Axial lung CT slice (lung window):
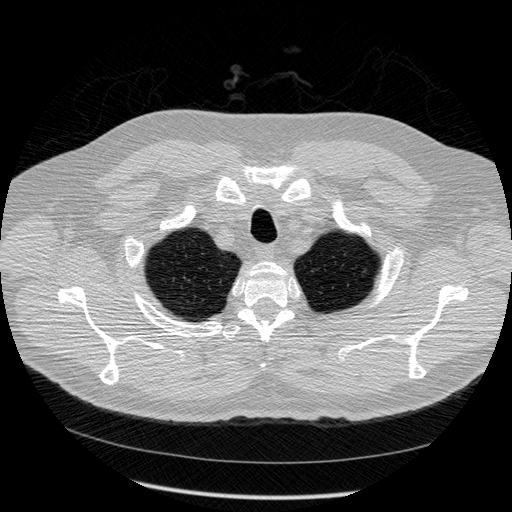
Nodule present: yes
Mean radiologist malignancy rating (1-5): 2